Aerial crown-view tile of a tropical tree (Barro Colorado Island, Panama), acquired 20250124:
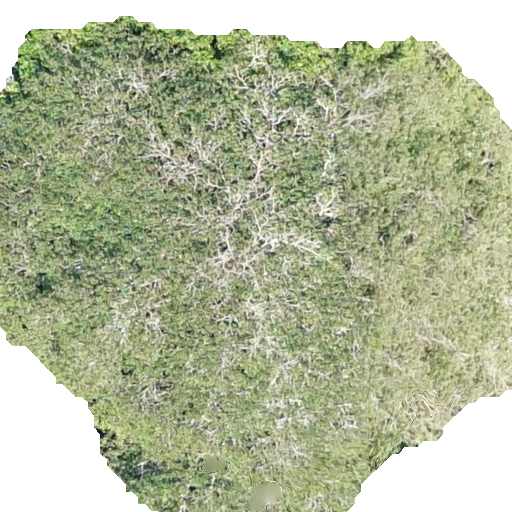
Species: Hura crepitans
GBIF accepted scientific name: Hura crepitans
Crown area: 340.157 m²